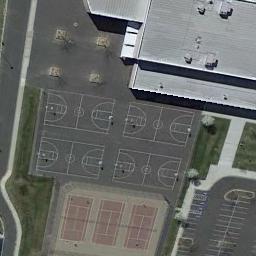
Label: basketball_court